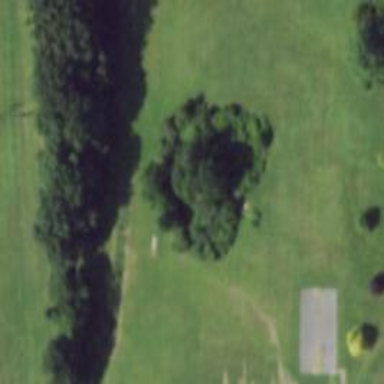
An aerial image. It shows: Disc golf basket.